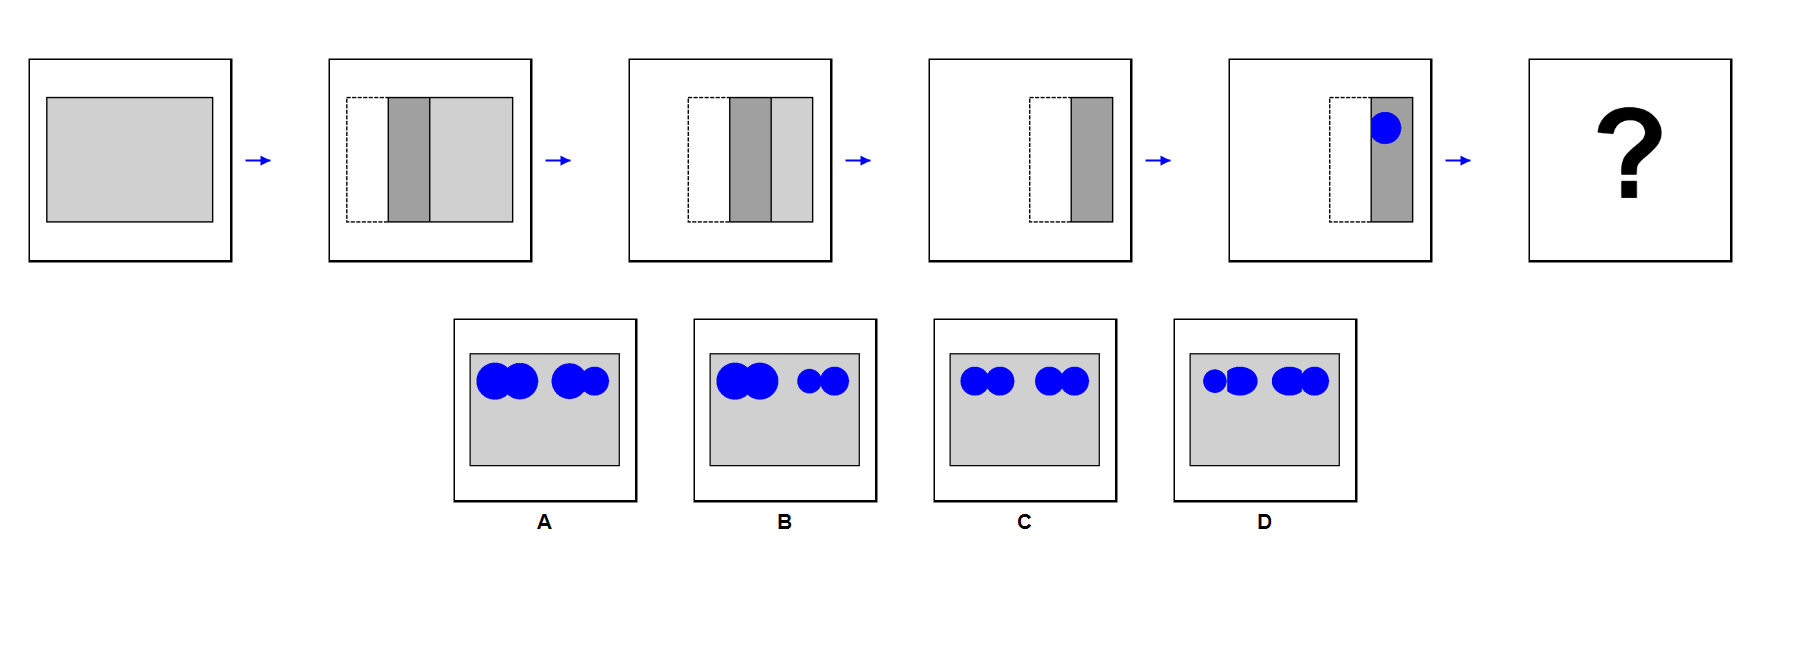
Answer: C